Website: walmart
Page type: delivery-shipping
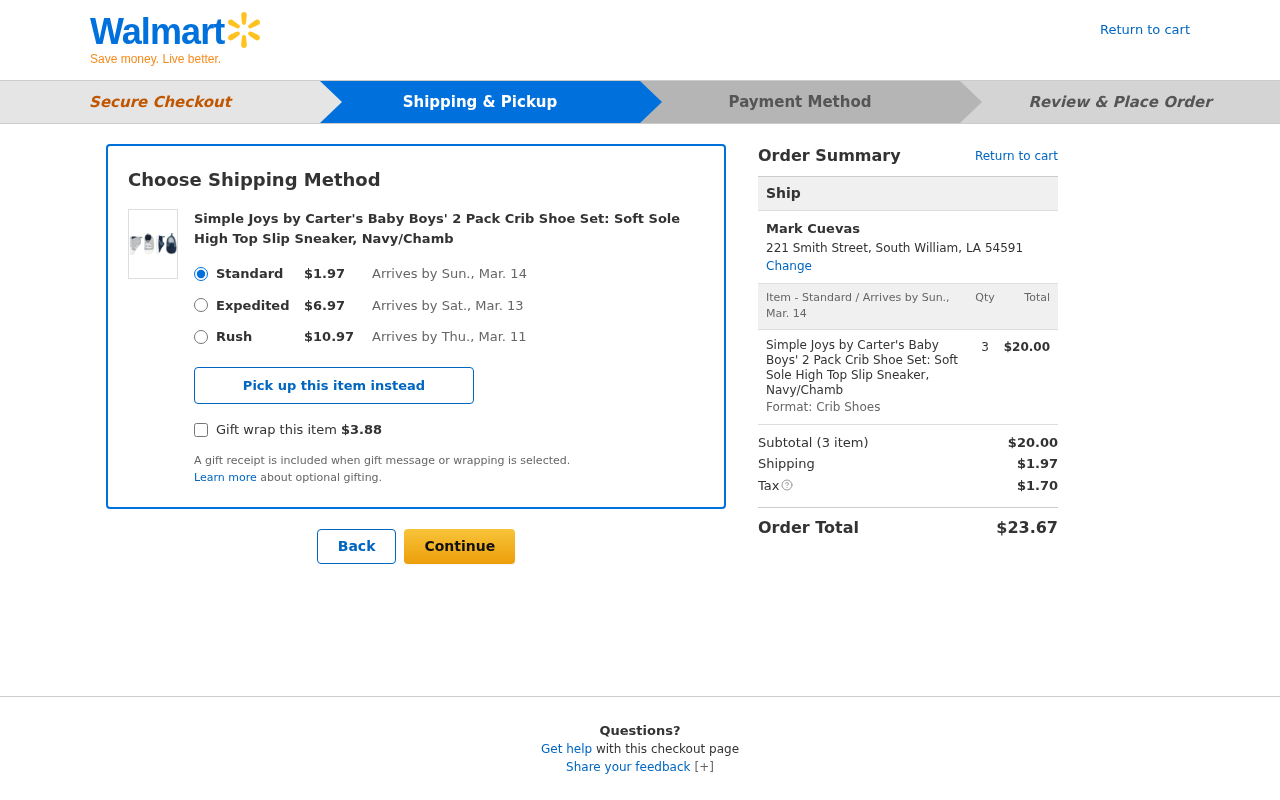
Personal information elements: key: PII_CITY_STATE_ZIP
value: South William, LA 54591
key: PII_FULLNAME
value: Mark Cuevas
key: PII_STREET
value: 221 Smith Street
Product elements: key: PRODUCT1_ITEM_CATEGORY
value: Crib Shoes
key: PRODUCT1_NAME
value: Simple Joys by Carter's Baby Boys' 2 Pack Crib Shoe Set: Soft Sole High Top Slip Sneaker, Navy/Chamb
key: PRODUCT1_PRICE
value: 20
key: PRODUCT1_QUANTITY
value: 3
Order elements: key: ORDER_SHIPPING_STANDARD
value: $1.97
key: ORDER_DELIVERY_DATE
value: Sun., Mar. 14
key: ORDER_SHIPPING_EXPEDITED
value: $6.97
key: ORDER_DELIVERY_EXPEDITED
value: Sat., Mar. 13
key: ORDER_SHIPPING_RUSH
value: $10.97
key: ORDER_DELIVERY_RUSH
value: Thu., Mar. 11
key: ORDER_GIFT_WRAP
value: $3.88
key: ORDER_DELIVERY_DATE2
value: Sun., Mar. 14
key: ORDER_NUM_ITEMS
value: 3
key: ORDER_SUBTOTAL
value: $20.00
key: ORDER_SHIPPING_COST
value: $1.97
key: ORDER_TAX
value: $1.70
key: ORDER_TOTAL
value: $23.67